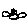
Label: bird